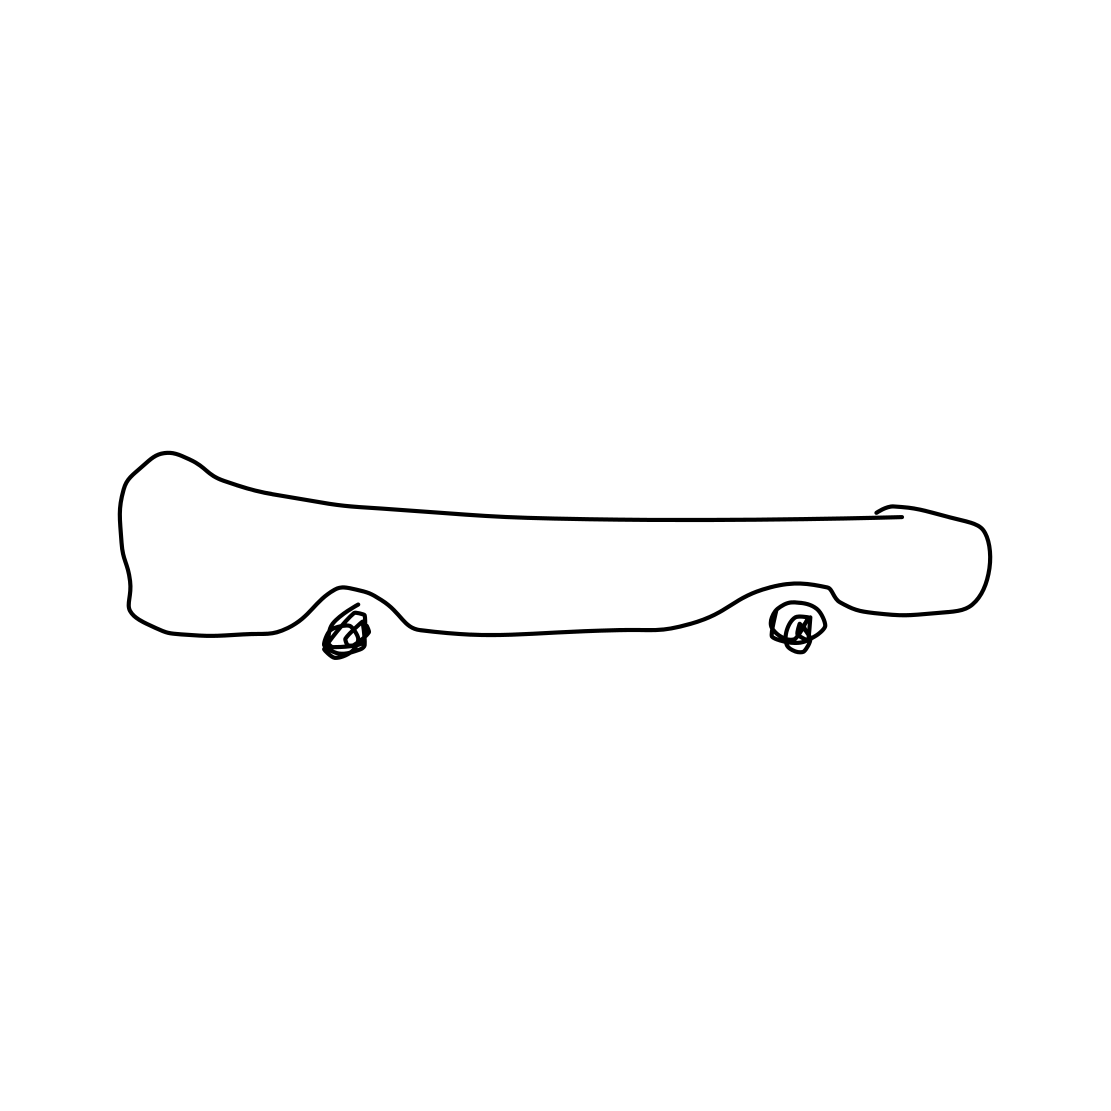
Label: skateboard